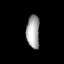
Tissue: lung
Cell type: Myeloid cells
Senescence score: 0.6113
Nuclear area (px): 422
Mean DAPI intensity: 167.818